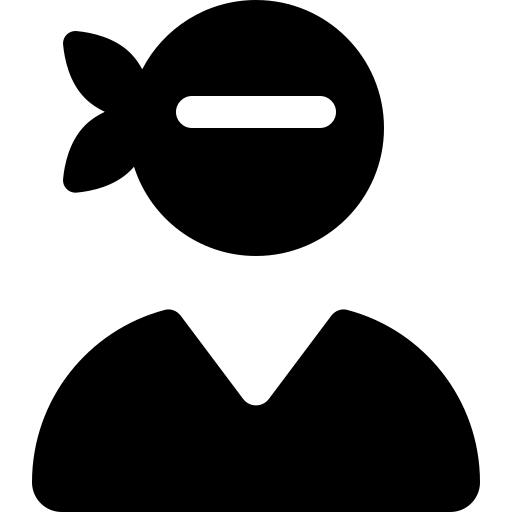
Tags: icon, FontAwesome, fa-icon, solid, user, ninja